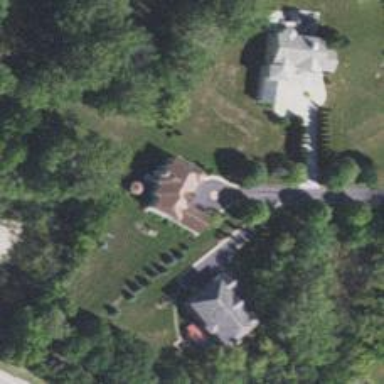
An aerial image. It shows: Driveway.